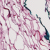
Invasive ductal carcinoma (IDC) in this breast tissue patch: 0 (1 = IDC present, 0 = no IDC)